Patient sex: F
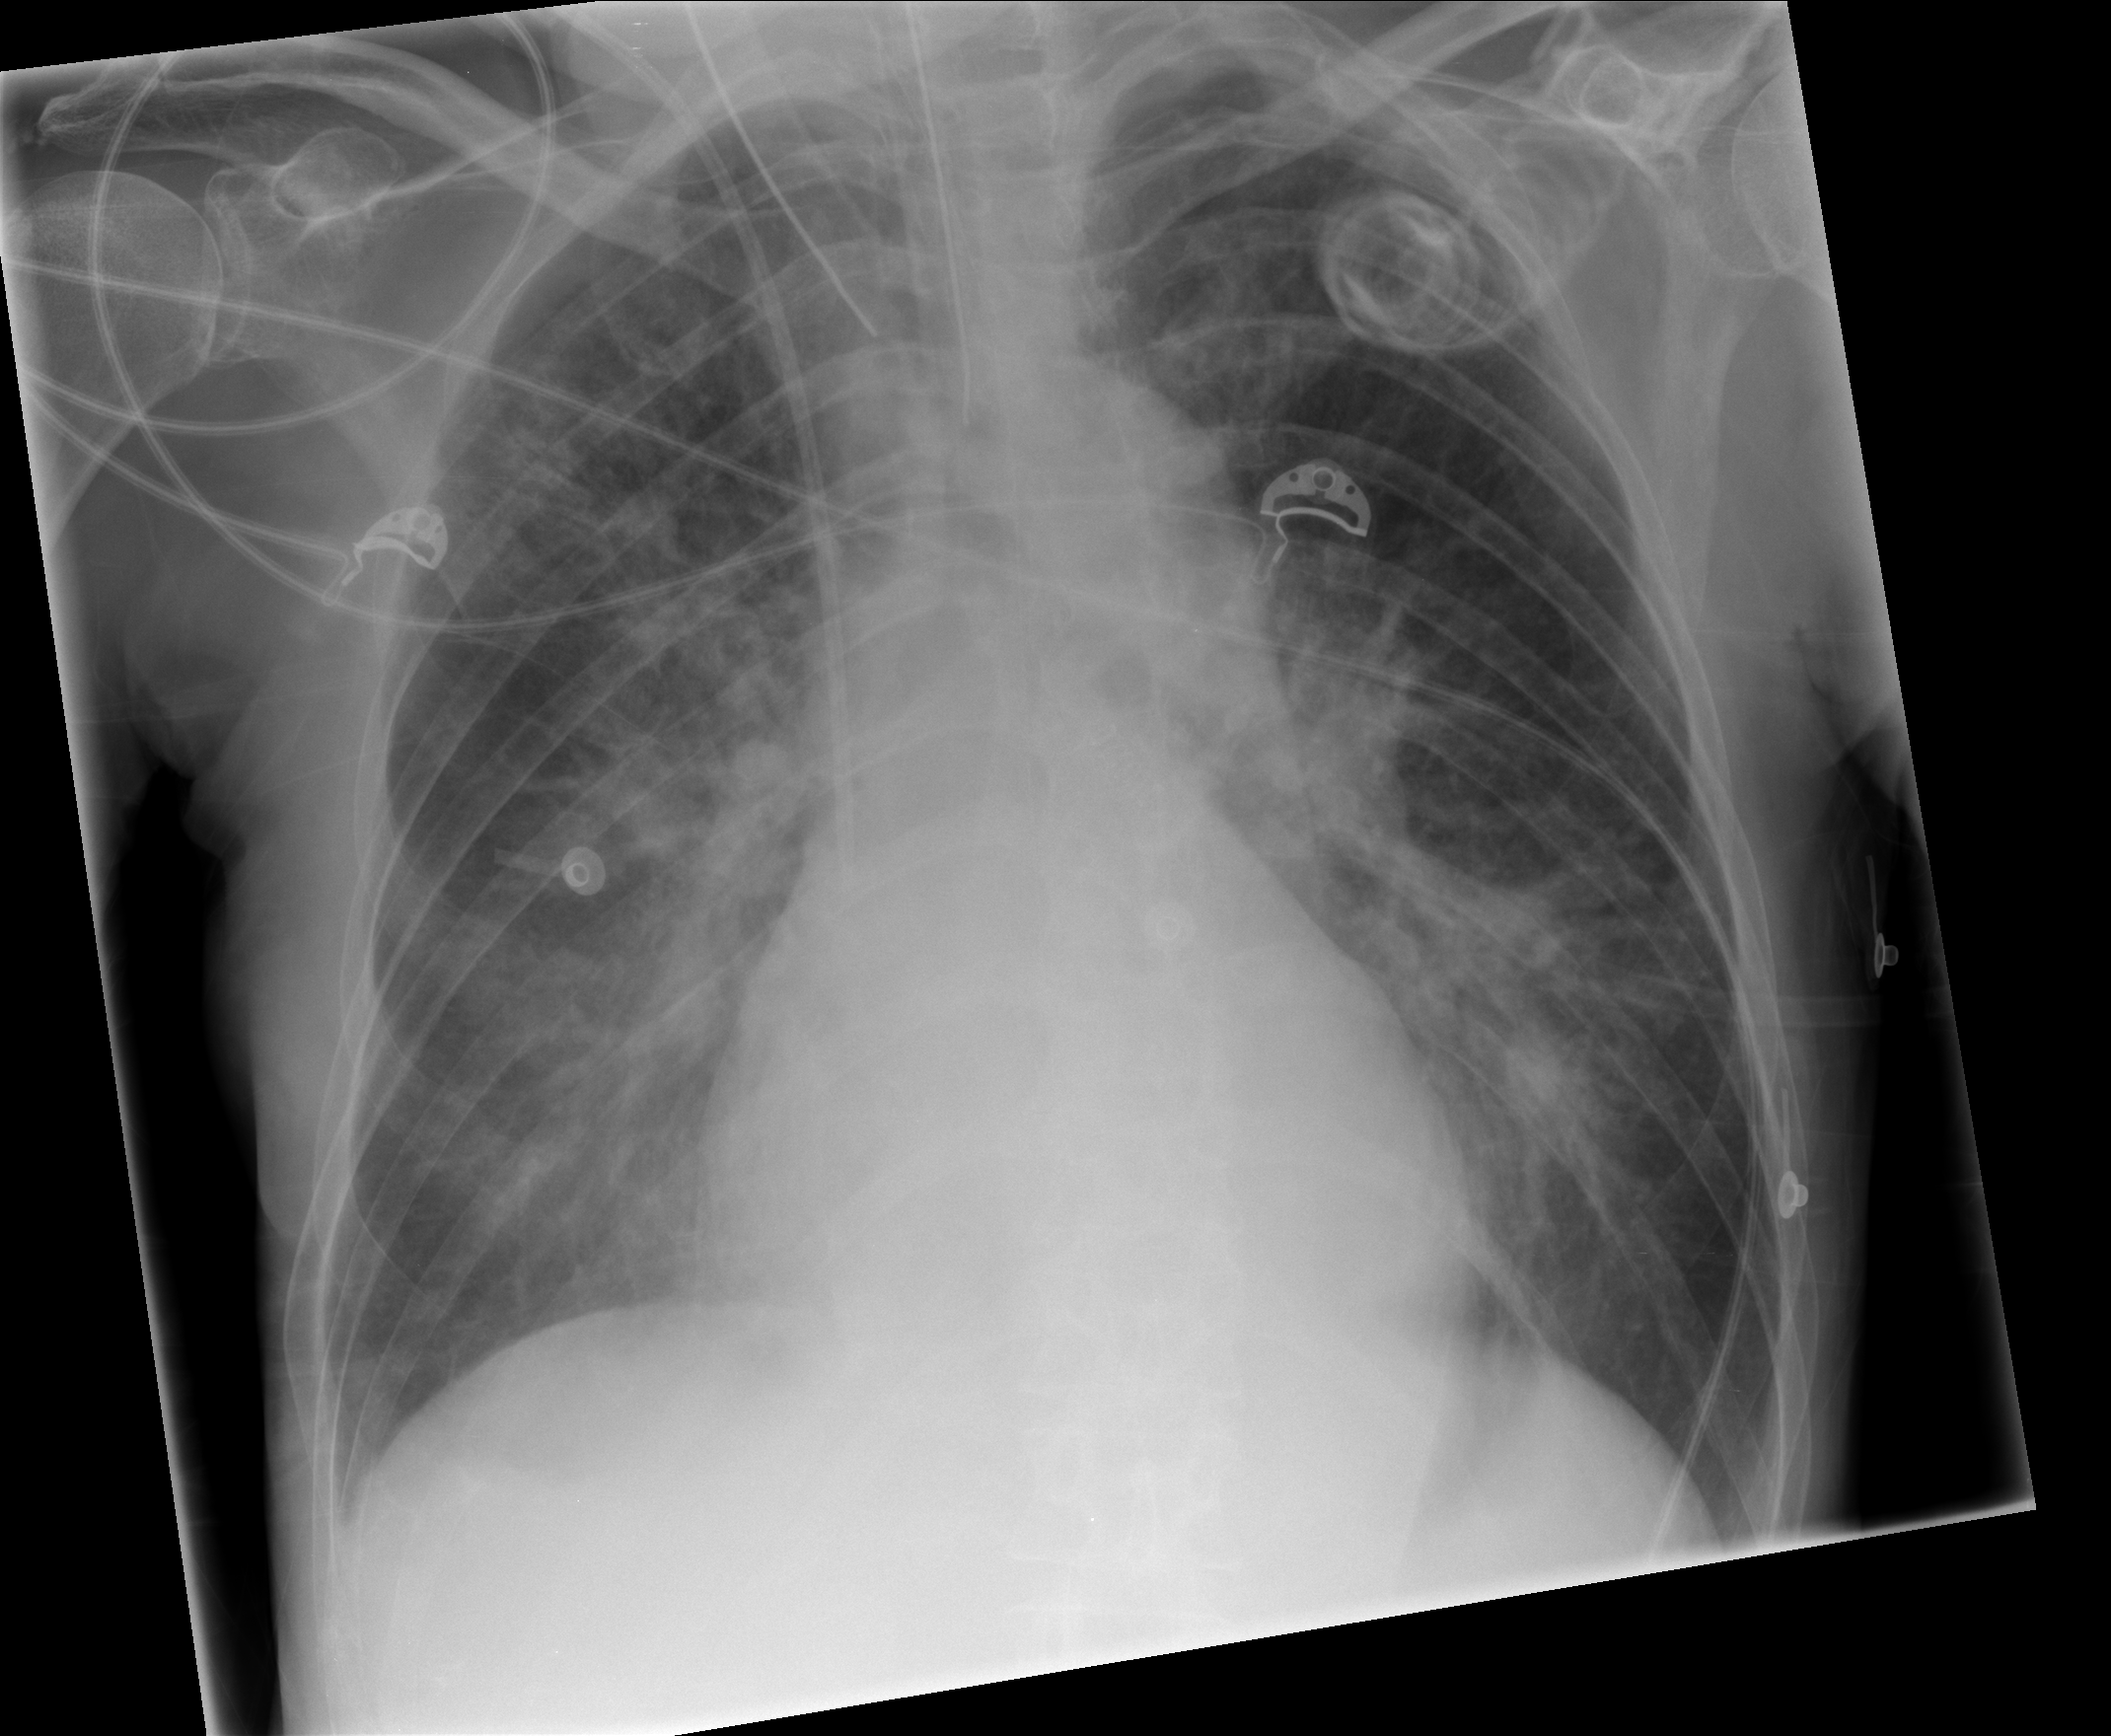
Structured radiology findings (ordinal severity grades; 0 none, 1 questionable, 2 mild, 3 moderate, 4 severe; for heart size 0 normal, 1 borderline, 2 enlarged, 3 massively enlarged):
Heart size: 0
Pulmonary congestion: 3
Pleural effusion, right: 0
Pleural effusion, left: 0
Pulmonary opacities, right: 2
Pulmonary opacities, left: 2
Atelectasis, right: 0
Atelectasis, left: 0